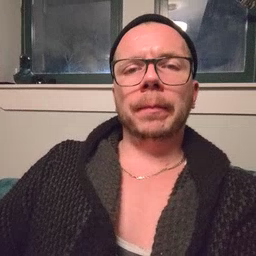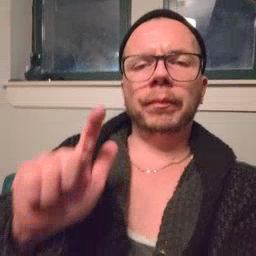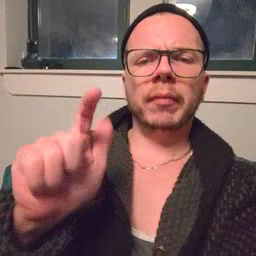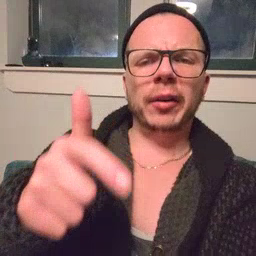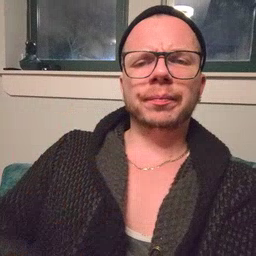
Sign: later